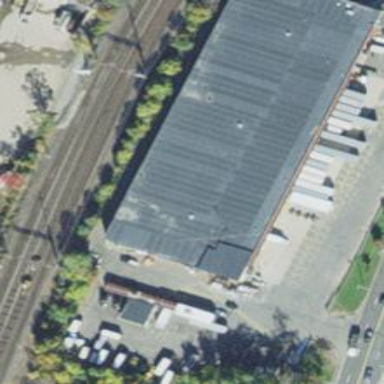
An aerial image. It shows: Building used as post depot.